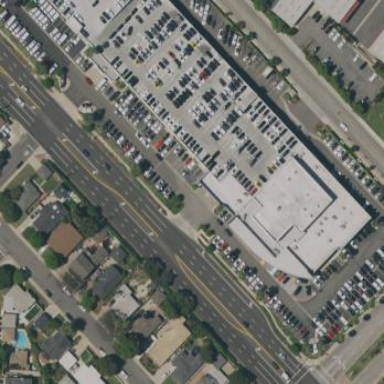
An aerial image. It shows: Retail area with car shop.